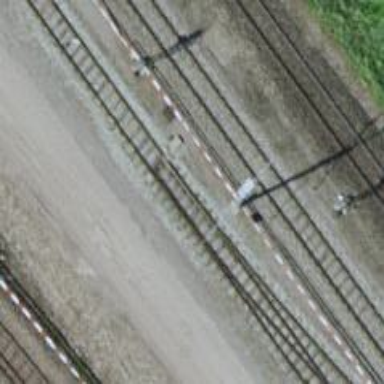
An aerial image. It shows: Railway switch.